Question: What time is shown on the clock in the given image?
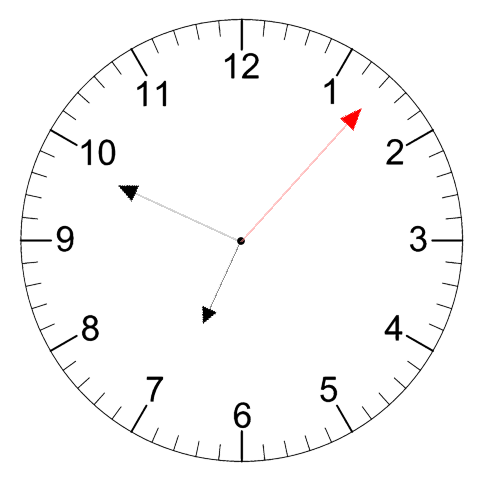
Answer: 06:49:07